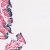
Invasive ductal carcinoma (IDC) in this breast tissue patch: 0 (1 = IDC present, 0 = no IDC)